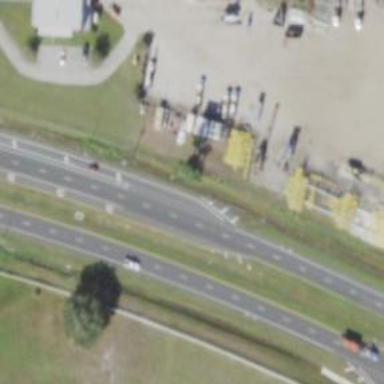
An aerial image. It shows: Asphalt trunk highway.